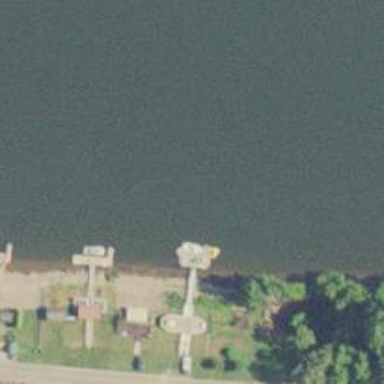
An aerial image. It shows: Man-made pier.